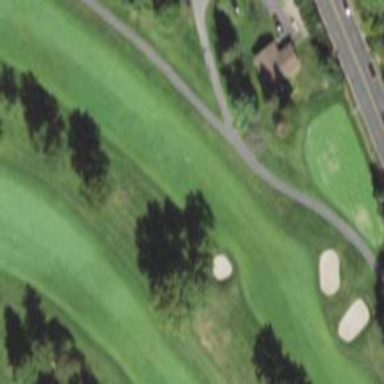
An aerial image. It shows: Path for both road and golf.